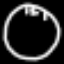
Label: clock